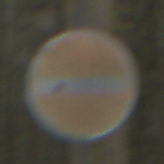
Verkehrszeichen: VerbotDerEinfahrt
Umgebung: Outdoor, Nature
Tageszeit: Midday
Wetter: Overcast
Licht: Natural
Jahreszeit: NotSpecified
Kontrast: LowContrast